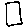
Label: square